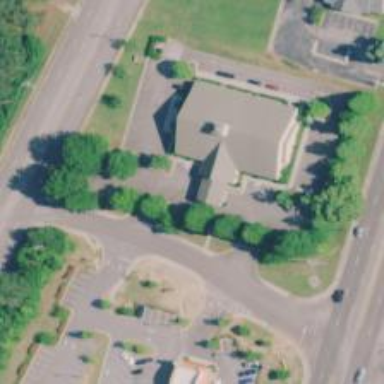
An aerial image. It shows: Clinic.